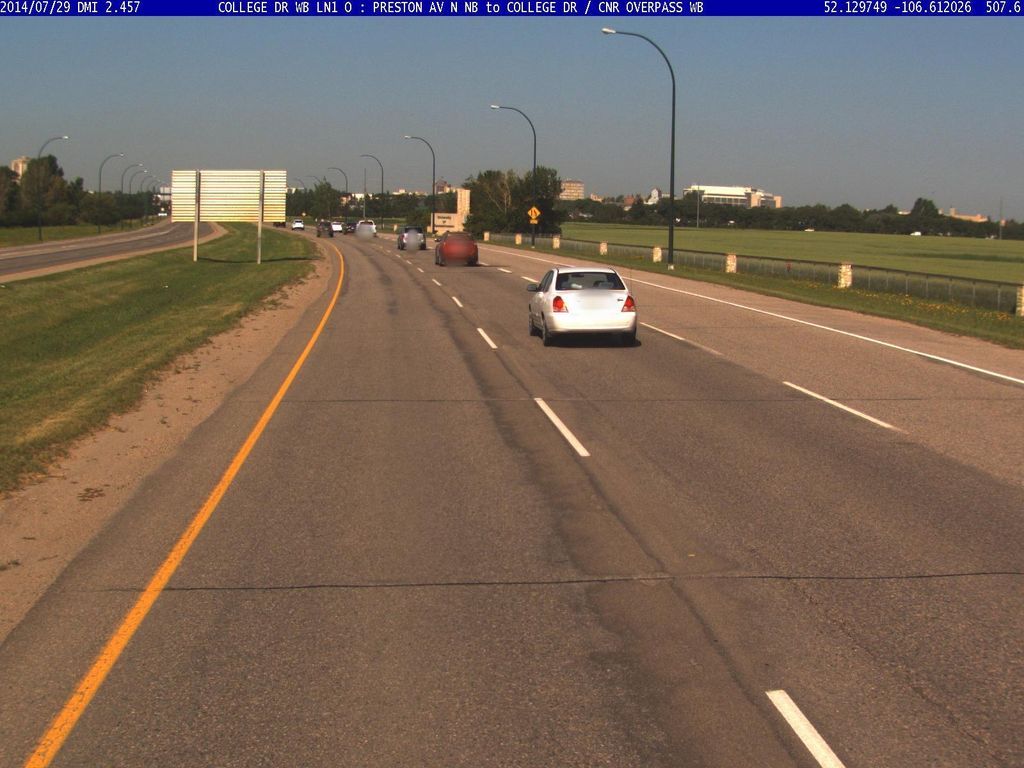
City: saskatoon